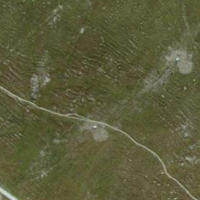
EUNIS habitat code: 26
Species observed at this site:
Kalmia procumbens